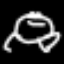
Label: frog